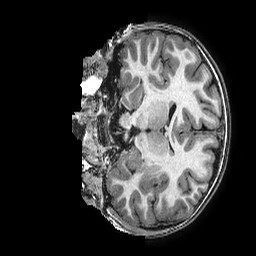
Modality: T1w
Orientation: coronal
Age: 11
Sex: male
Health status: ill
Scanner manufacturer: ge
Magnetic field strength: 3 T
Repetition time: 0.0077 s
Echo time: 0.003436 s